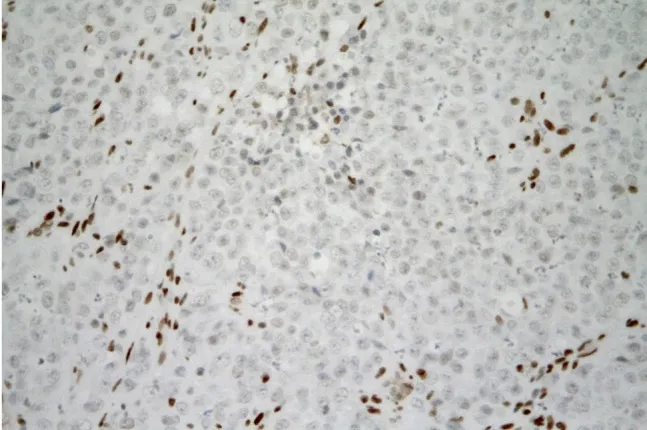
SMARCA4-deficient carcinoma of uterine cervix resembling SCCOHT. Tumor cells are negative for SMARCA4 expression. The brown staining of the nuclei of non-tumor fibroblasts and inflammatory cells can serve as a positive internal control. (immunohistochemistry, original magnification 400x).
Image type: pathology (immunostaining)